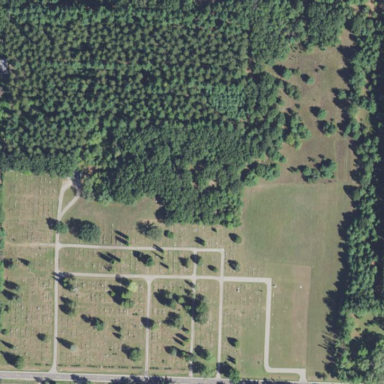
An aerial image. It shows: Cemetery.